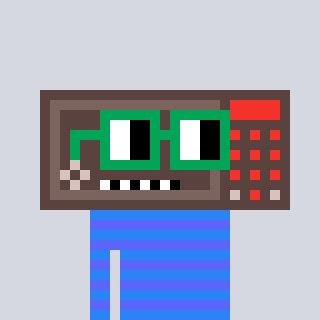
a pixel art character with square green glasses, a wallsafe-shaped head and a purple-colored body on a cool background